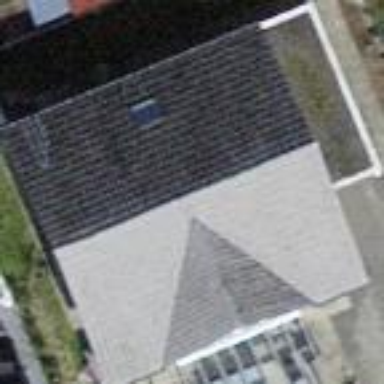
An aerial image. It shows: Building with tile roof.